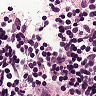
Metastatic tissue present: no